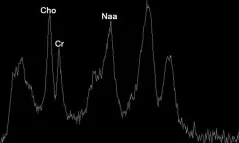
(C) MR perfusion reflected that the cerebral blood flow of the nodules (arrow) was lower than that of the contralateral hemisphere, and significant low perfusion was observed in the edema area.
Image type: radiology (mri)